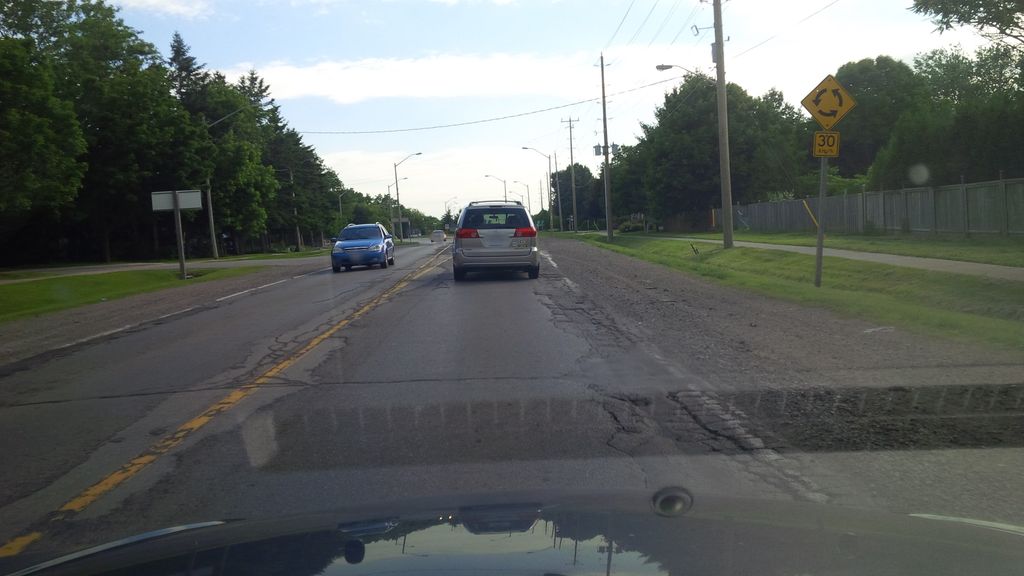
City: hamilton